Question: I am trying to use bootstrap <URL> in a form contained in a modal
like this
'''
...
<div class="form-group">
<label for="myTagLabel">Tags:</label>
<input class="form-control" id="myTag" type="text" data-role="tagsinput">
</div>
'''
Also I am trying to use <URL> with the following code
'''
var tagValues = ['ATag','AnotherTag'];
var tagVals = new Bloodhound({
datumTokenizer: Bloodhound.tokenizers.obj.whitespace('value'),
queryTokenizer: Bloodhound.tokenizers.whitespace,
local: $.map(tagValues, function(tagValue) { return { value: tagValue }; })
});
// kicks off the loading/processing of 'local' and 'prefetch'
tagVals.initialize();
$('#myTag').tagsinput({
typeaheadjs: {
name: 'tagVals',
displayKey: 'value',
valueKey: 'value',
source: tagVals.ttAdapter()
}
});
'''
you can see in the image above what is the result. In this case the problem is that typeahead suggestions are not contained in the frame with rounded corners

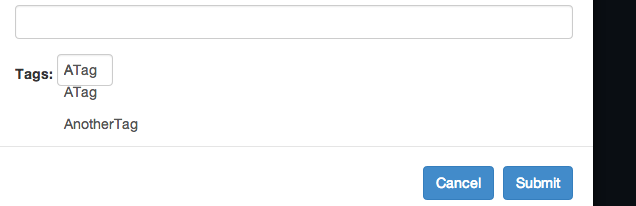
Answer: Ripping the CSS from the page; here is the needed CSS that will place suggestions inside of a box. There is much more CSS in the page; but it will override a lot of bootstrap.
'''
/* CSS for typeahead */
.tt-query {
-webkit-box-shadow: inset 0 1px 1px rgba(0, 0, 0, 0.075);
-moz-box-shadow: inset 0 1px 1px rgba(0, 0, 0, 0.075);
box-shadow: inset 0 1px 1px rgba(0, 0, 0, 0.075);
}
.tt-hint {
color: #999
}
.tt-dropdown-menu {
width: auto;
margin-top: 12px;
padding: 8px 0;
background-color: #fff;
border: 1px solid #ccc;
border: 1px solid rgba(0, 0, 0, 0.2);
-webkit-border-radius: 8px;
-moz-border-radius: 8px;
border-radius: 8px;
-webkit-box-shadow: 0 5px 10px rgba(0,0,0,.2);
-moz-box-shadow: 0 5px 10px rgba(0,0,0,.2);
box-shadow: 0 5px 10px rgba(0,0,0,.2);
}
.tt-suggestion {
padding: 3px 20px;
font-size: 16px;
line-height: 24px;
}
.tt-suggestion.tt-cursor {
color: #fff;
background-color: #CECBCB;
}
'''